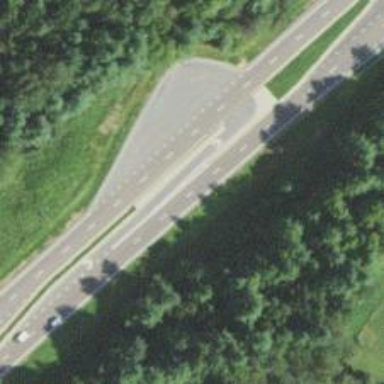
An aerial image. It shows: Asphalt road designated as trunk highway.